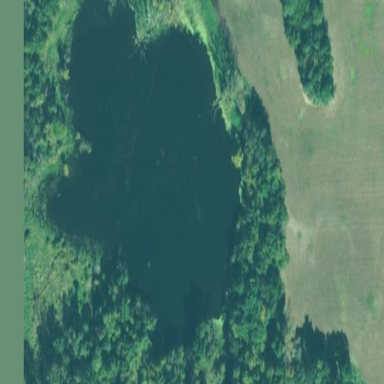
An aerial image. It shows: Pond with natural water.